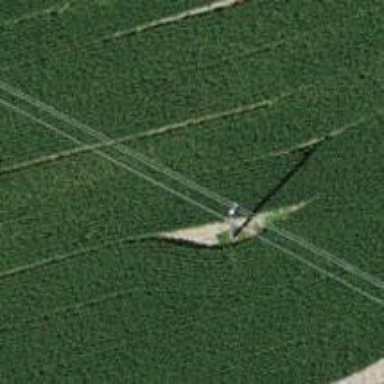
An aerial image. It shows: Power pole.